Aerial crown-view tile of a tropical tree (Barro Colorado Island, Panama), acquired 20241112:
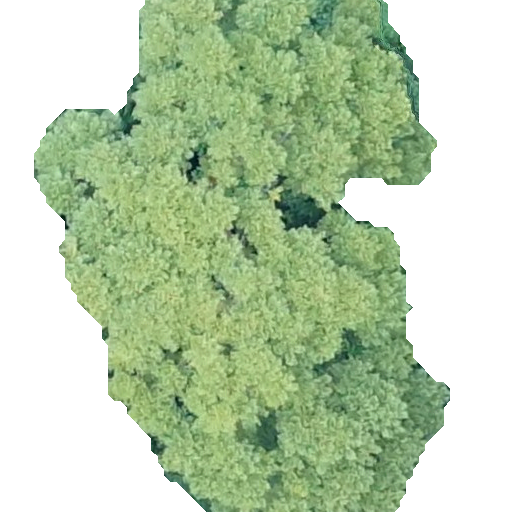
Species: Jacaranda copaia
GBIF accepted scientific name: Jacaranda copaia
Crown area: 263.189 m²